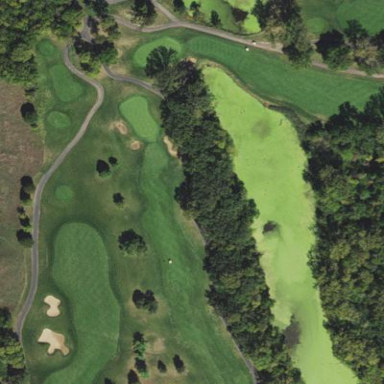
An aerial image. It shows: Water hazard on golf course.